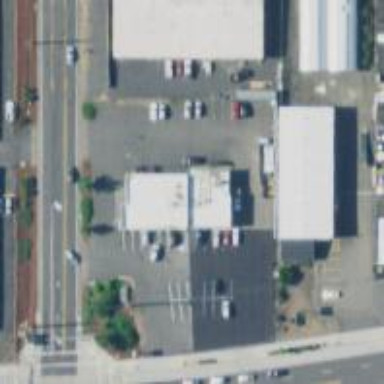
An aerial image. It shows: Parking space is available.